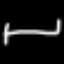
Label: bed